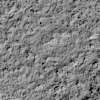
Atmospheric dust classification: not_dusty